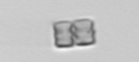
Label: Bacillariophyceae_morphotype1